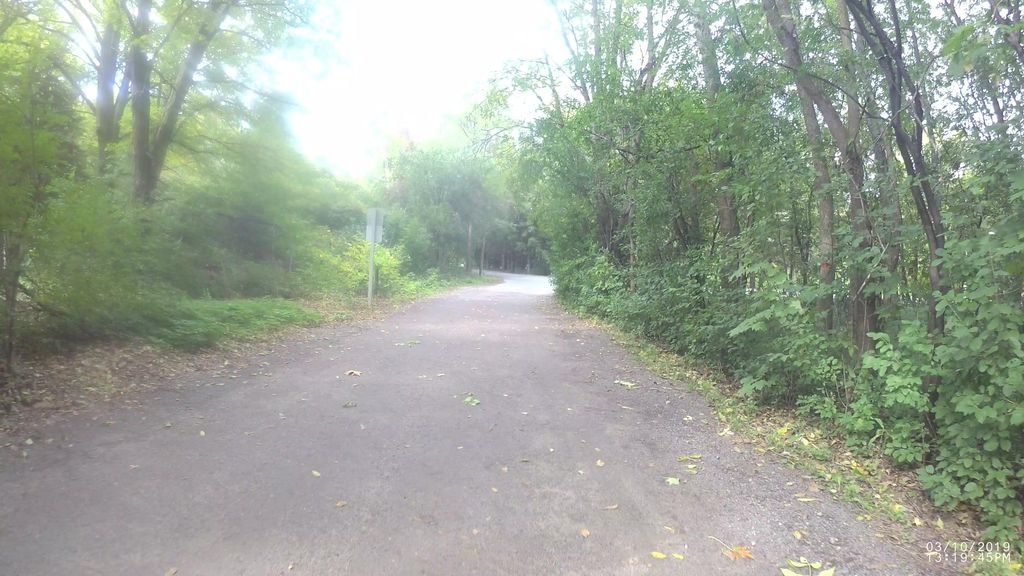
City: montreal